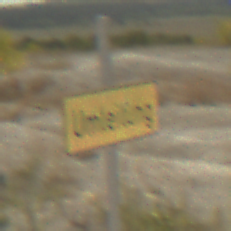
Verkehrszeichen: Umleitungsankuendigung
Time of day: Midday
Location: Outdoor (Beach)
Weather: PartlyCloudy
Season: NotSpecified
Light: Natural